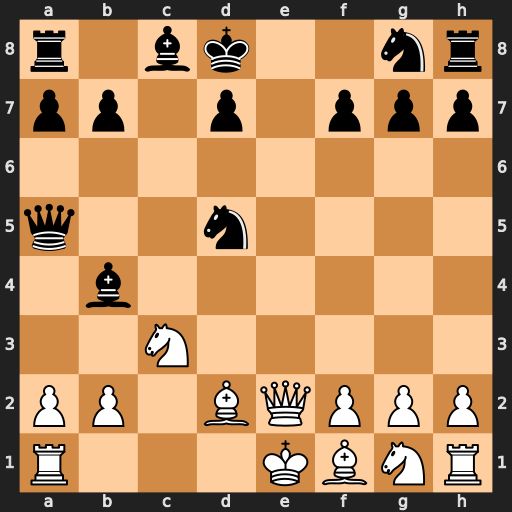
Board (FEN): r1bk2nr/pp1p1ppp/8/q2n4/1b6/2N5/PP1BQPPP/R3KBNR
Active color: w
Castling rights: KQ
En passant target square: -
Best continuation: Nxd5 Bxd2+ Qxd2